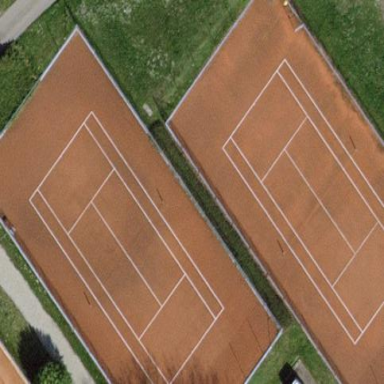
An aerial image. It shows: Tennis court in leisure pitch.